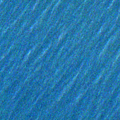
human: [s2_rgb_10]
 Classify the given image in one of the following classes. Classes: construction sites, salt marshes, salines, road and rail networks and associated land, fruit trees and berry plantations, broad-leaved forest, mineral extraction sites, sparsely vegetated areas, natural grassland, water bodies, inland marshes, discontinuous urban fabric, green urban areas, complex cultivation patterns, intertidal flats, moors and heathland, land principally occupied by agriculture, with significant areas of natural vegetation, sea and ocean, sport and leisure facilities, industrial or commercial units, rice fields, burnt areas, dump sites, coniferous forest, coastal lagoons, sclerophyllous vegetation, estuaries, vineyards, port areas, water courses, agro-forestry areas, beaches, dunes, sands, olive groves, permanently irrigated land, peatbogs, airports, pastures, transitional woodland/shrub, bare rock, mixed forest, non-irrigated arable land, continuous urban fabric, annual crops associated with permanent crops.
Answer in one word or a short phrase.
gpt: sea and ocean